Interaction volume radius: 10 \u00c5
Interaction volume height: 40 \u00c5
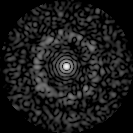
Disorder parameter: 0.843